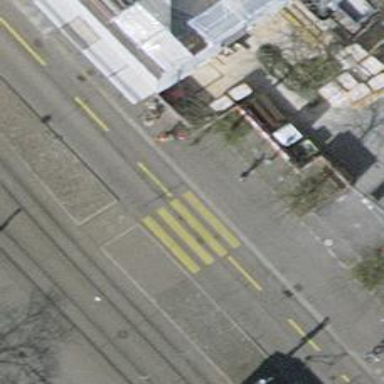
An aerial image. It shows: Kerb barrier.